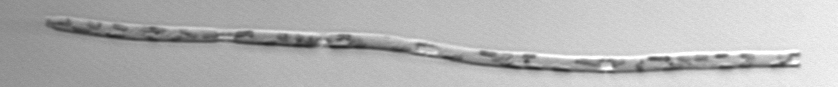
Label: Eucampia_morphytype1